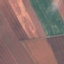
Land use / land cover class: AnnualCrop